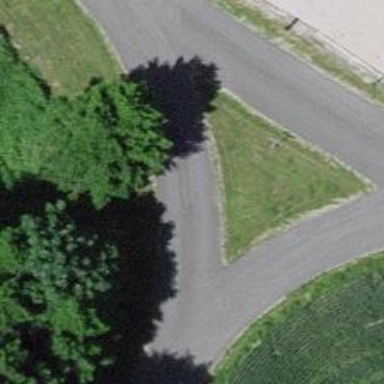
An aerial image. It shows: Tertiary road with asphalt surface.